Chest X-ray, PA view. Patient: 44 years old, sex M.
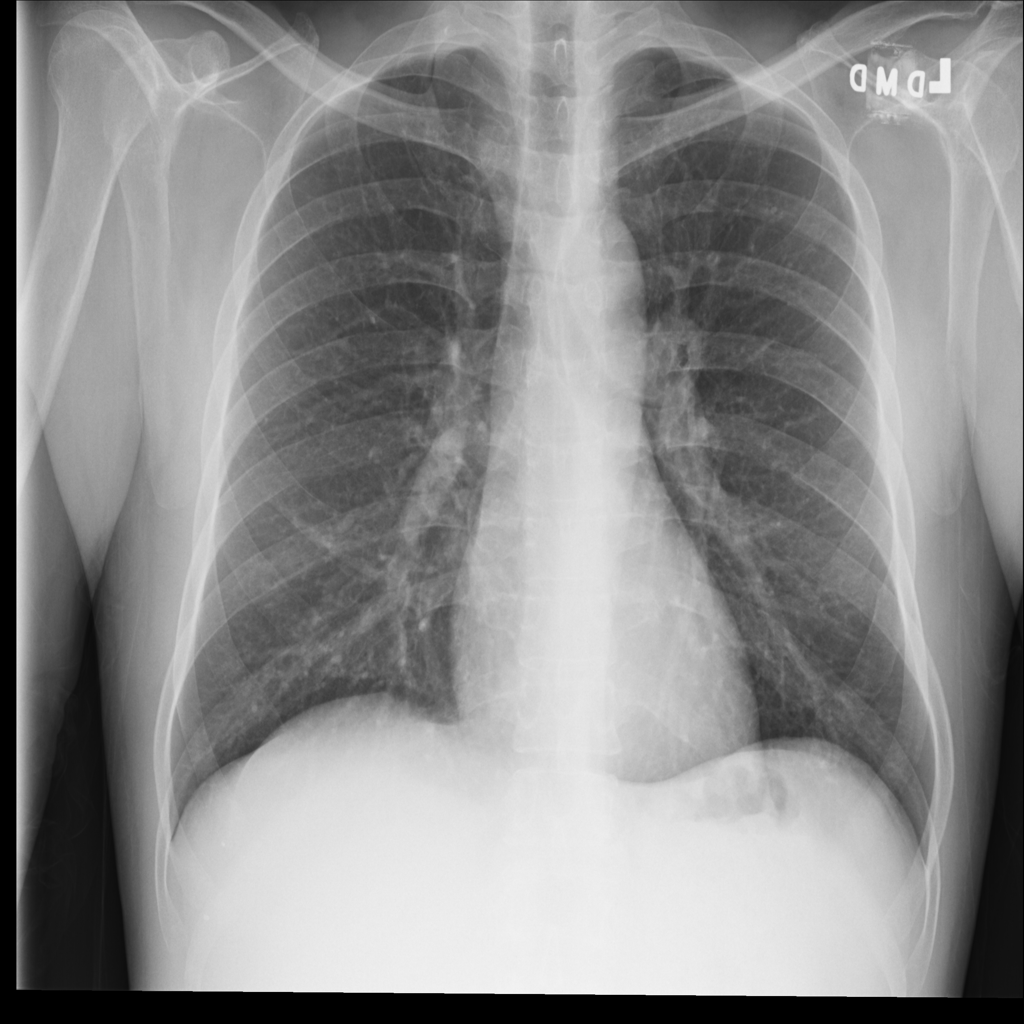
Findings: No Finding